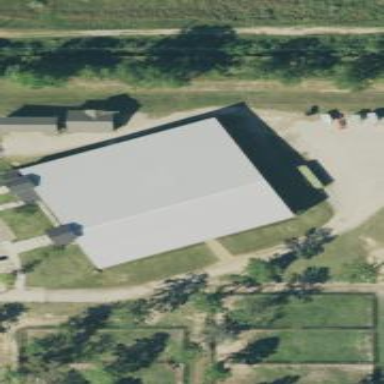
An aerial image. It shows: Stable building.